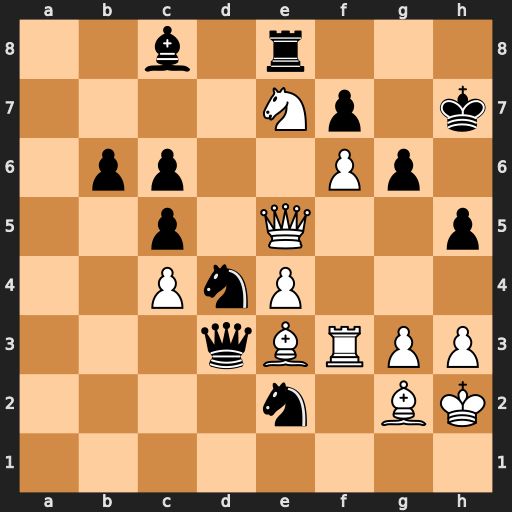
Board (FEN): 2b1r3/4Np1k/1pp2Pp1/2p1Q2p/2PnP3/3qBRPP/4n1BK/8
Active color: w
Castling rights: -
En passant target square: -
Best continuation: Qg5 Nxf3+ Bxf3 Qxe3 Qxe3